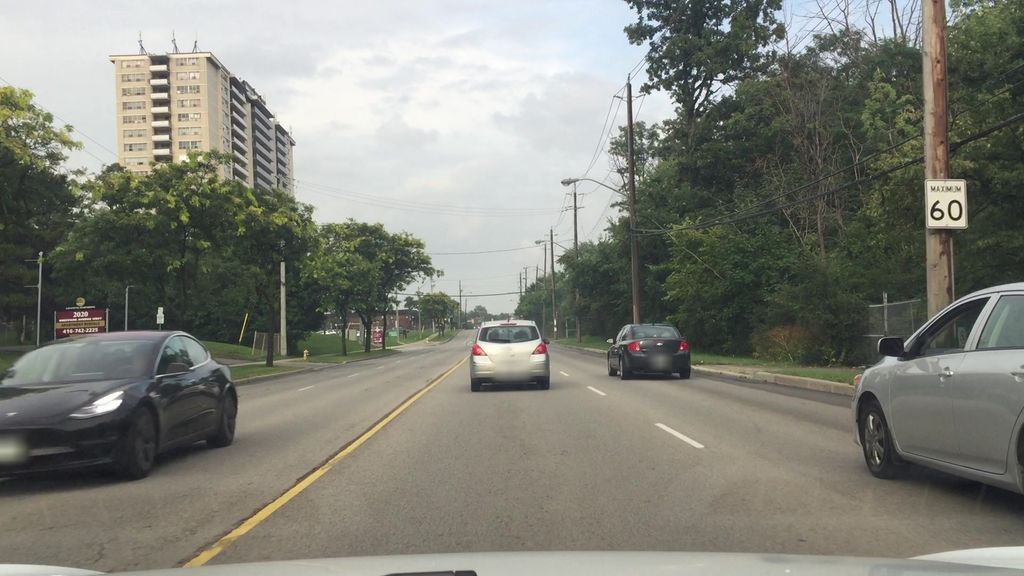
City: toronto